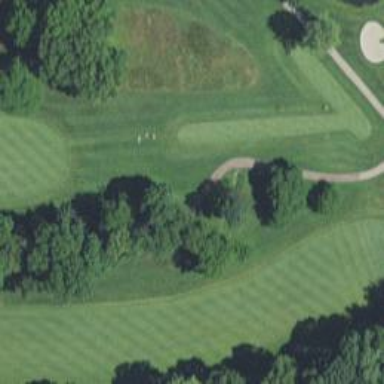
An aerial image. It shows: Grassy area designated as golf fairway.